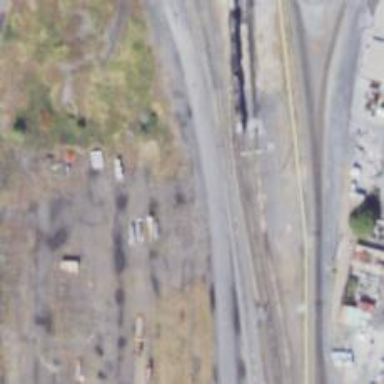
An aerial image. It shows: Abandoned railway yard.